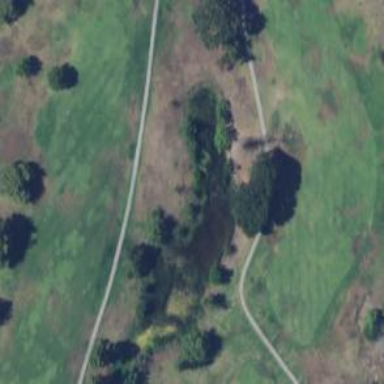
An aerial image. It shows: Scenic view of water hazard on golf course. The natural water feature adds beauty to the landscape.